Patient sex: F
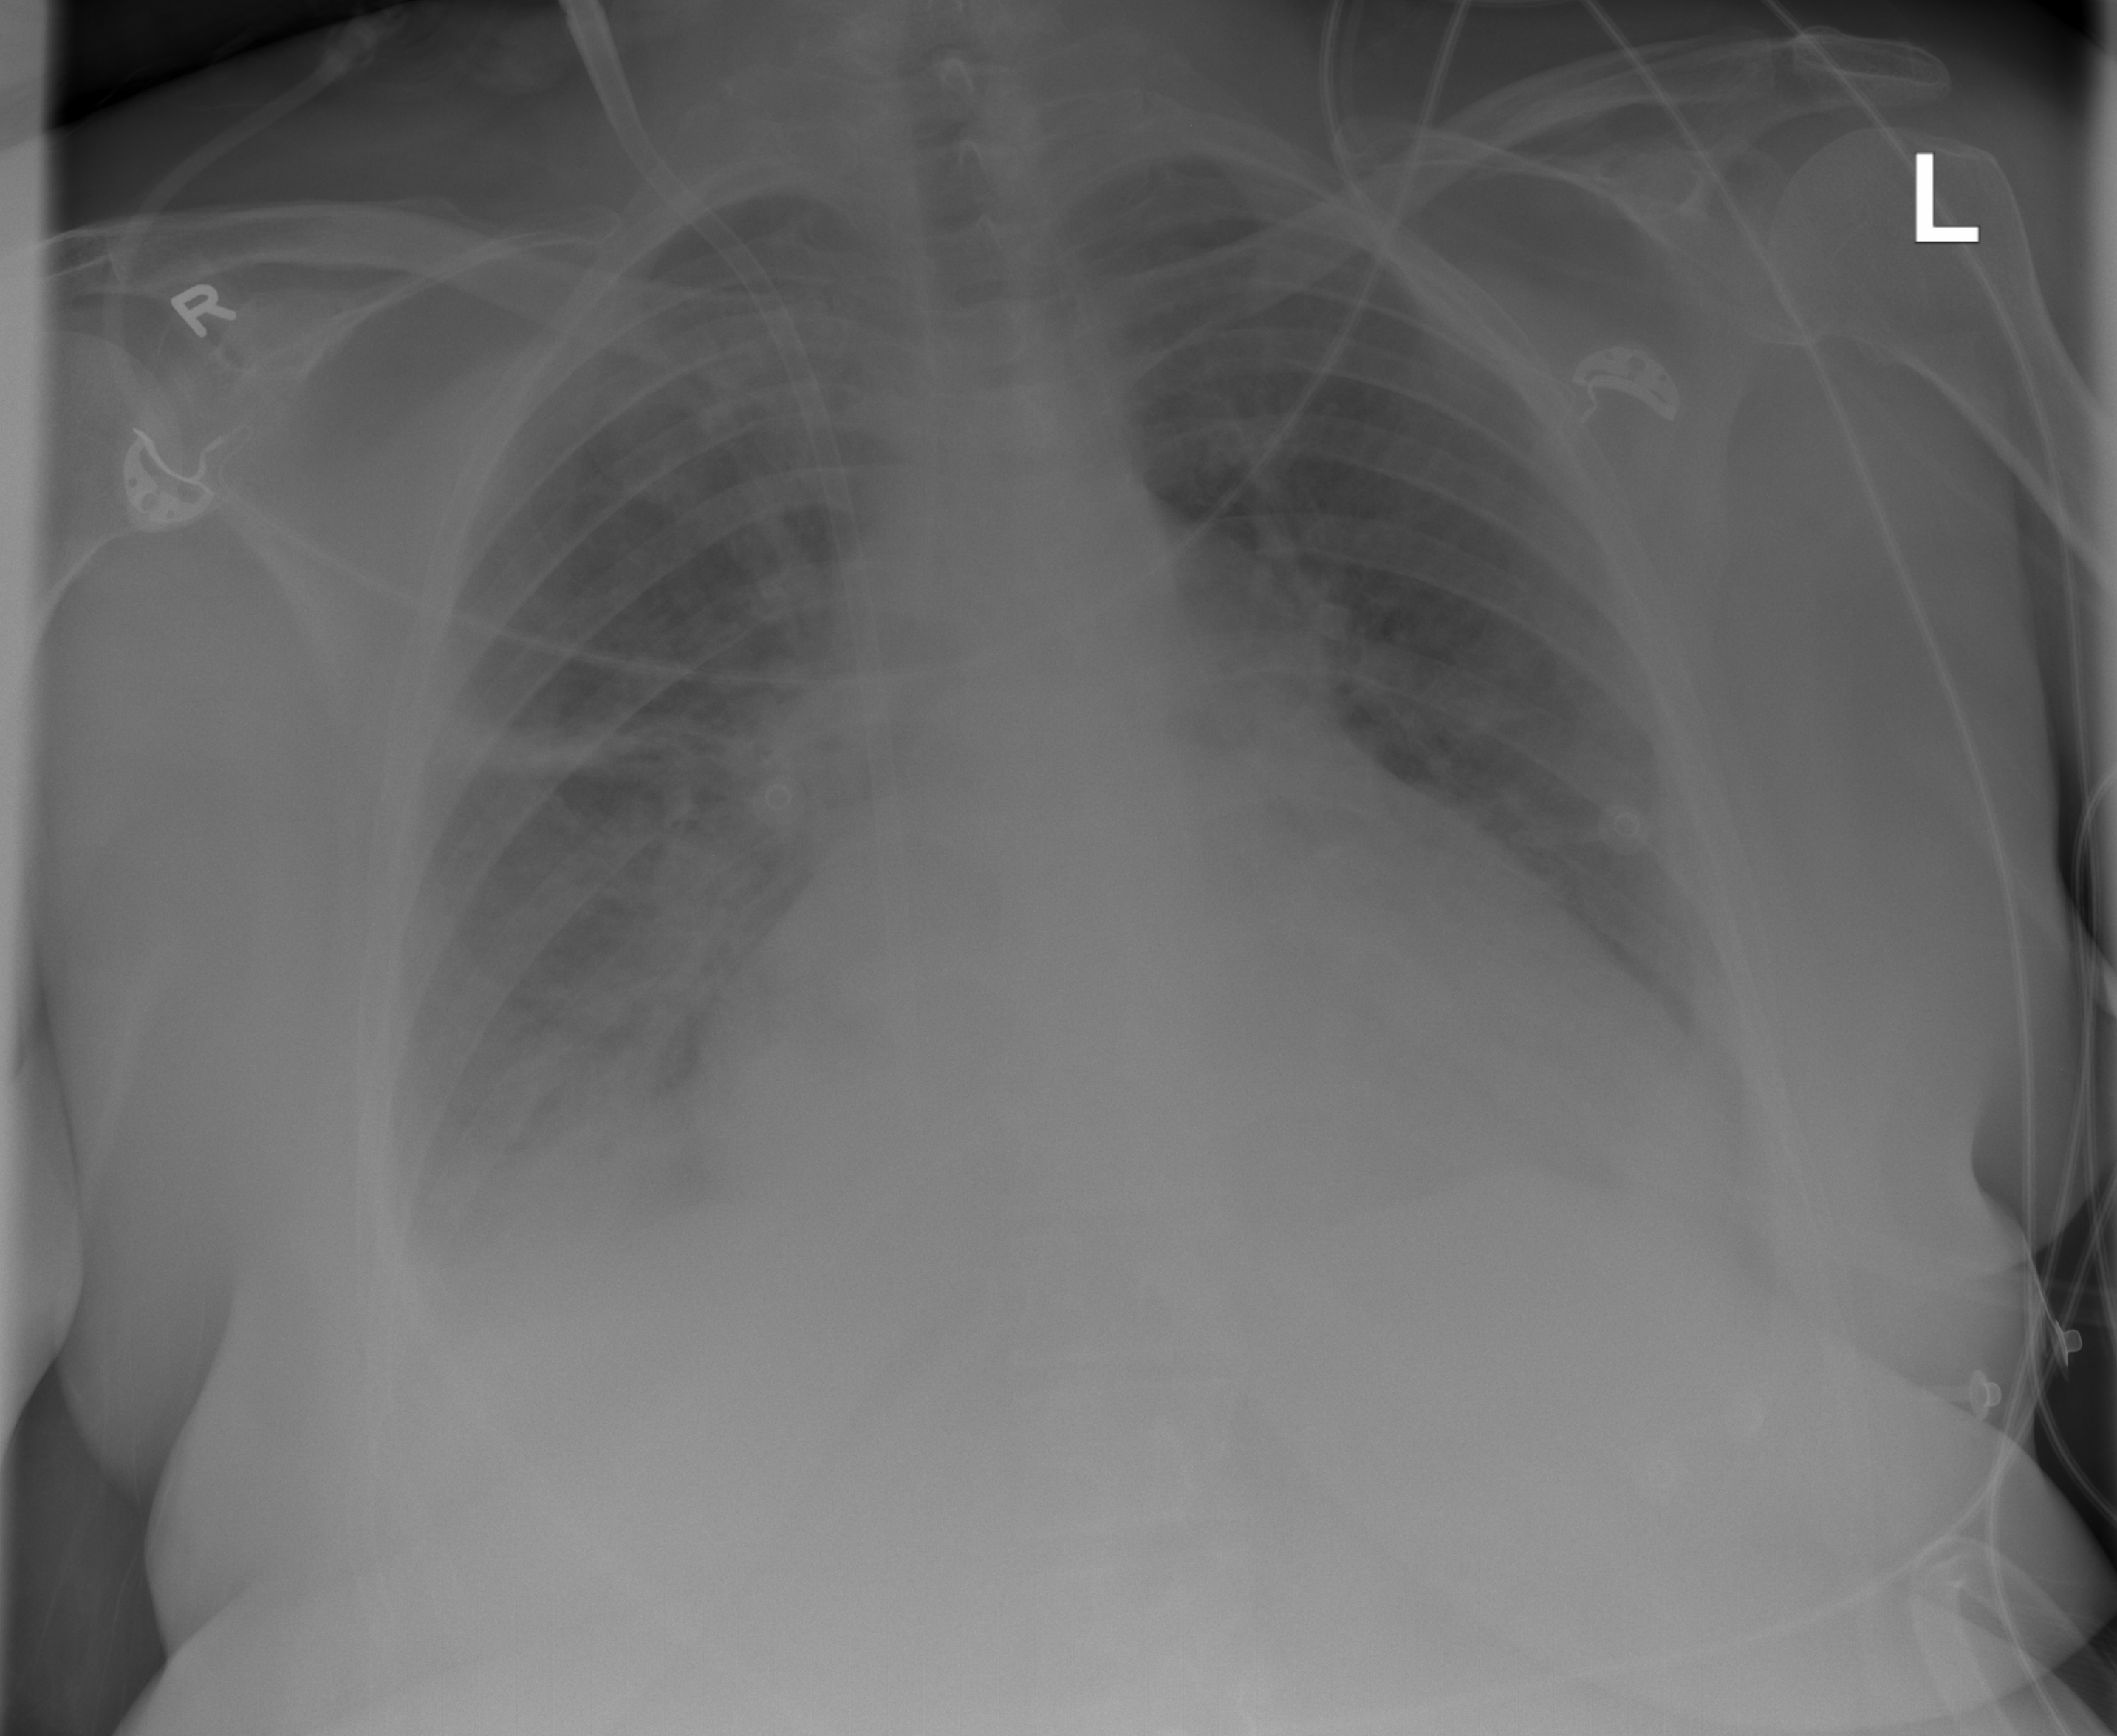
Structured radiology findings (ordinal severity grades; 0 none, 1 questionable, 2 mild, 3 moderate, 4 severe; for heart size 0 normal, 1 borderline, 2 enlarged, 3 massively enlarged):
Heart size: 2
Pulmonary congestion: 0
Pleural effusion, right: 2
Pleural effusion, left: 2
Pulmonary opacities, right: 0
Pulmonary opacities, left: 0
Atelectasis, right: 2
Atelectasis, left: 2